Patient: sex F, age 58
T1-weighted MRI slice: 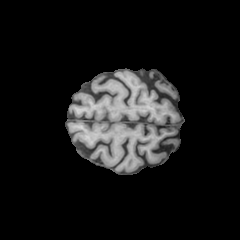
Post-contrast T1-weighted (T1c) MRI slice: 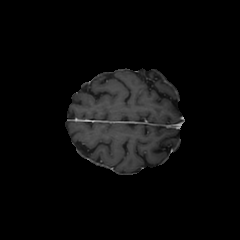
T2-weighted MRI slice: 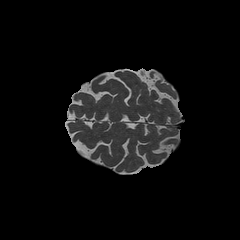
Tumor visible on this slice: no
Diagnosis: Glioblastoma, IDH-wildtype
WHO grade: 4